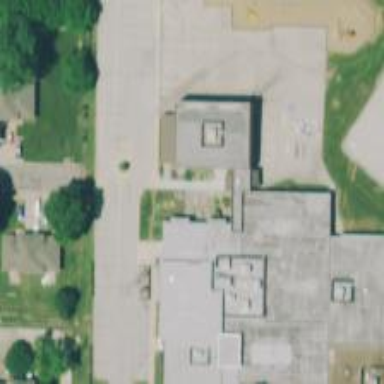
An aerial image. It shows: School building.